Interaction volume radius: 5 \u00c5
Interaction volume height: 10 \u00c5
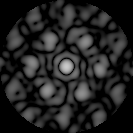
Disorder parameter: 0.54